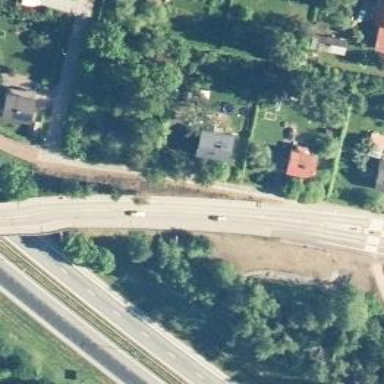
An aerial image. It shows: Cycleway.